A scalogram of one vibration snapshot from a rotating bearing is shown, computed with a continuous wavelet transform. Based on the visible evidence, which condition applies: normal, inner_race, outer_race, ball?
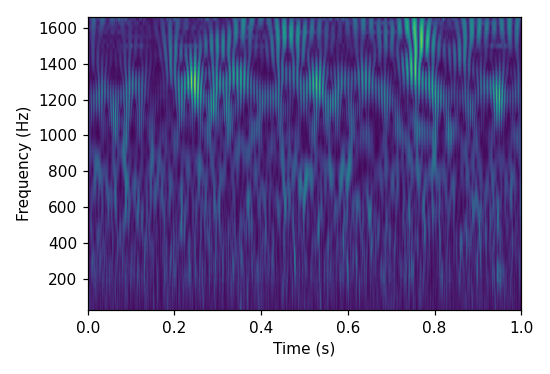
Answer: outer_race